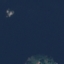
Label: SeaLake